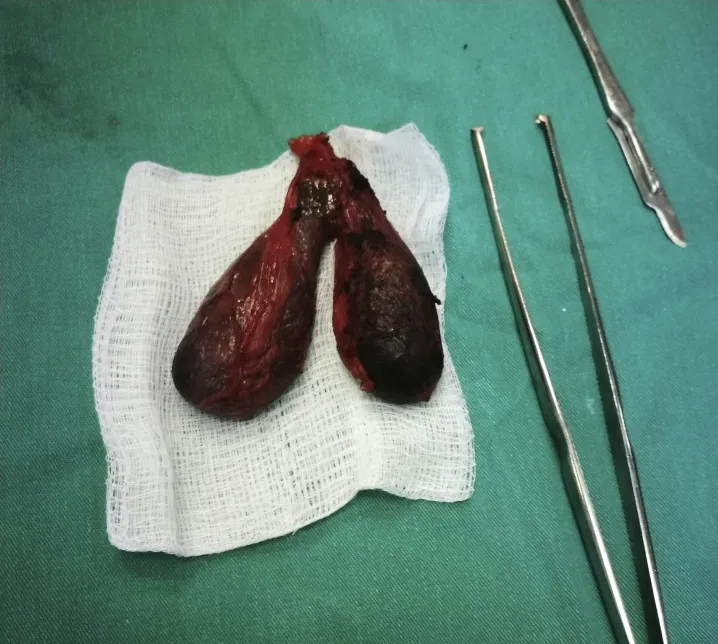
Showing the double gall bladder after being removed laparoscopically.
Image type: medical_photograph (other_medical_photograph)